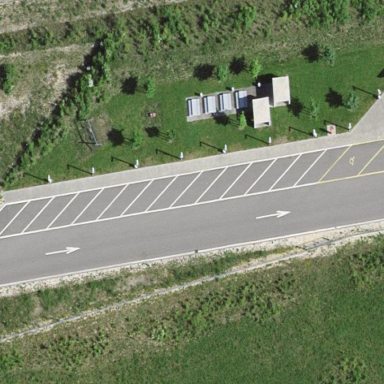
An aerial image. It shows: Street side parking area.